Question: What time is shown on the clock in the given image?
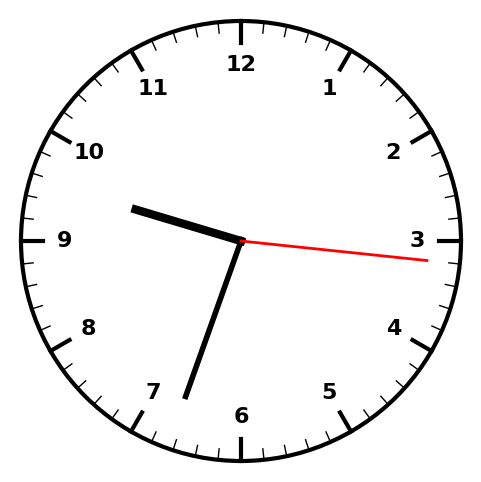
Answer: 09:33:16